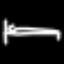
Label: bed